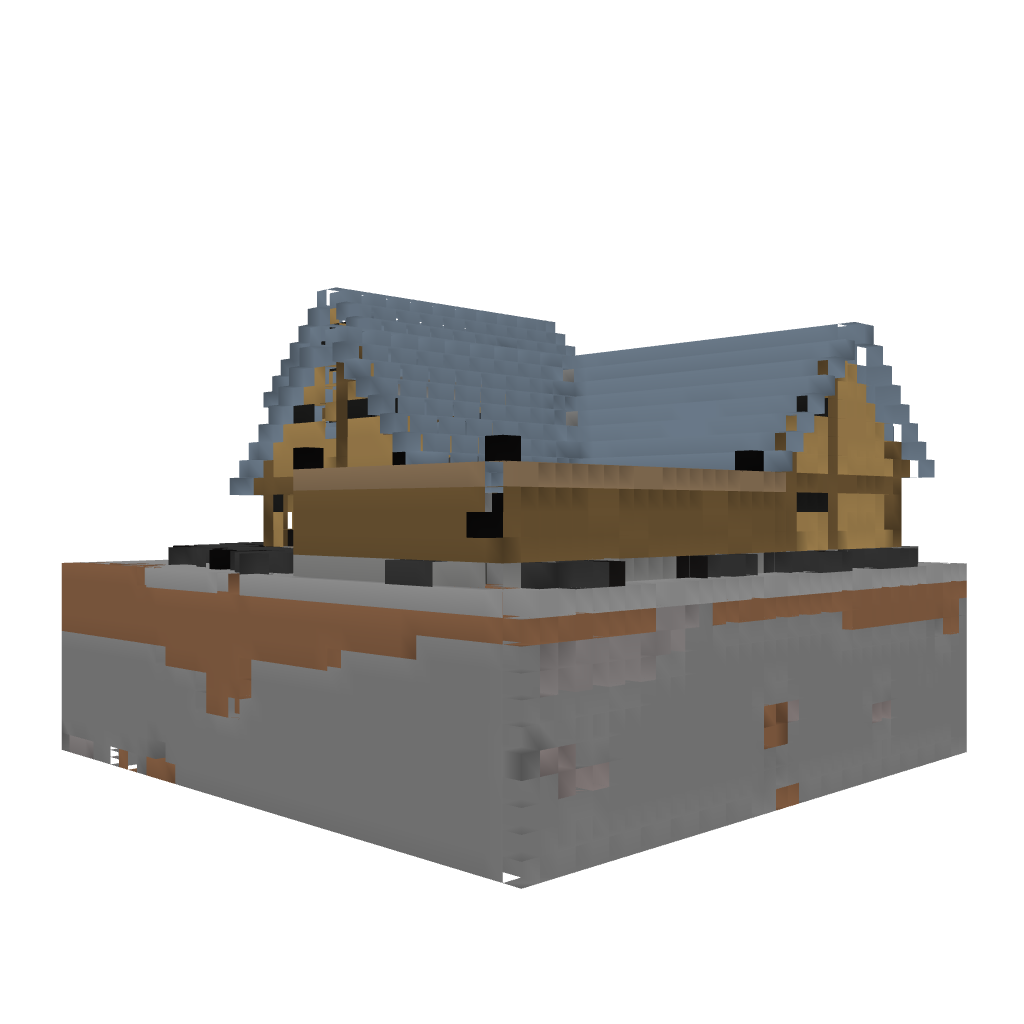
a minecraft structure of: The Tavern